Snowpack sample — Buffalo Mountain, Silverthorne, Colorado, USA (2/22/26, 2:02 PM MST)
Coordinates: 39.622, -106.113
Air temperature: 33 °F
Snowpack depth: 63 cm
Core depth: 20 cm
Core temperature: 24.8 °F
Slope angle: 11°, slope face: 116°
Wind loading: low
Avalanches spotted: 0
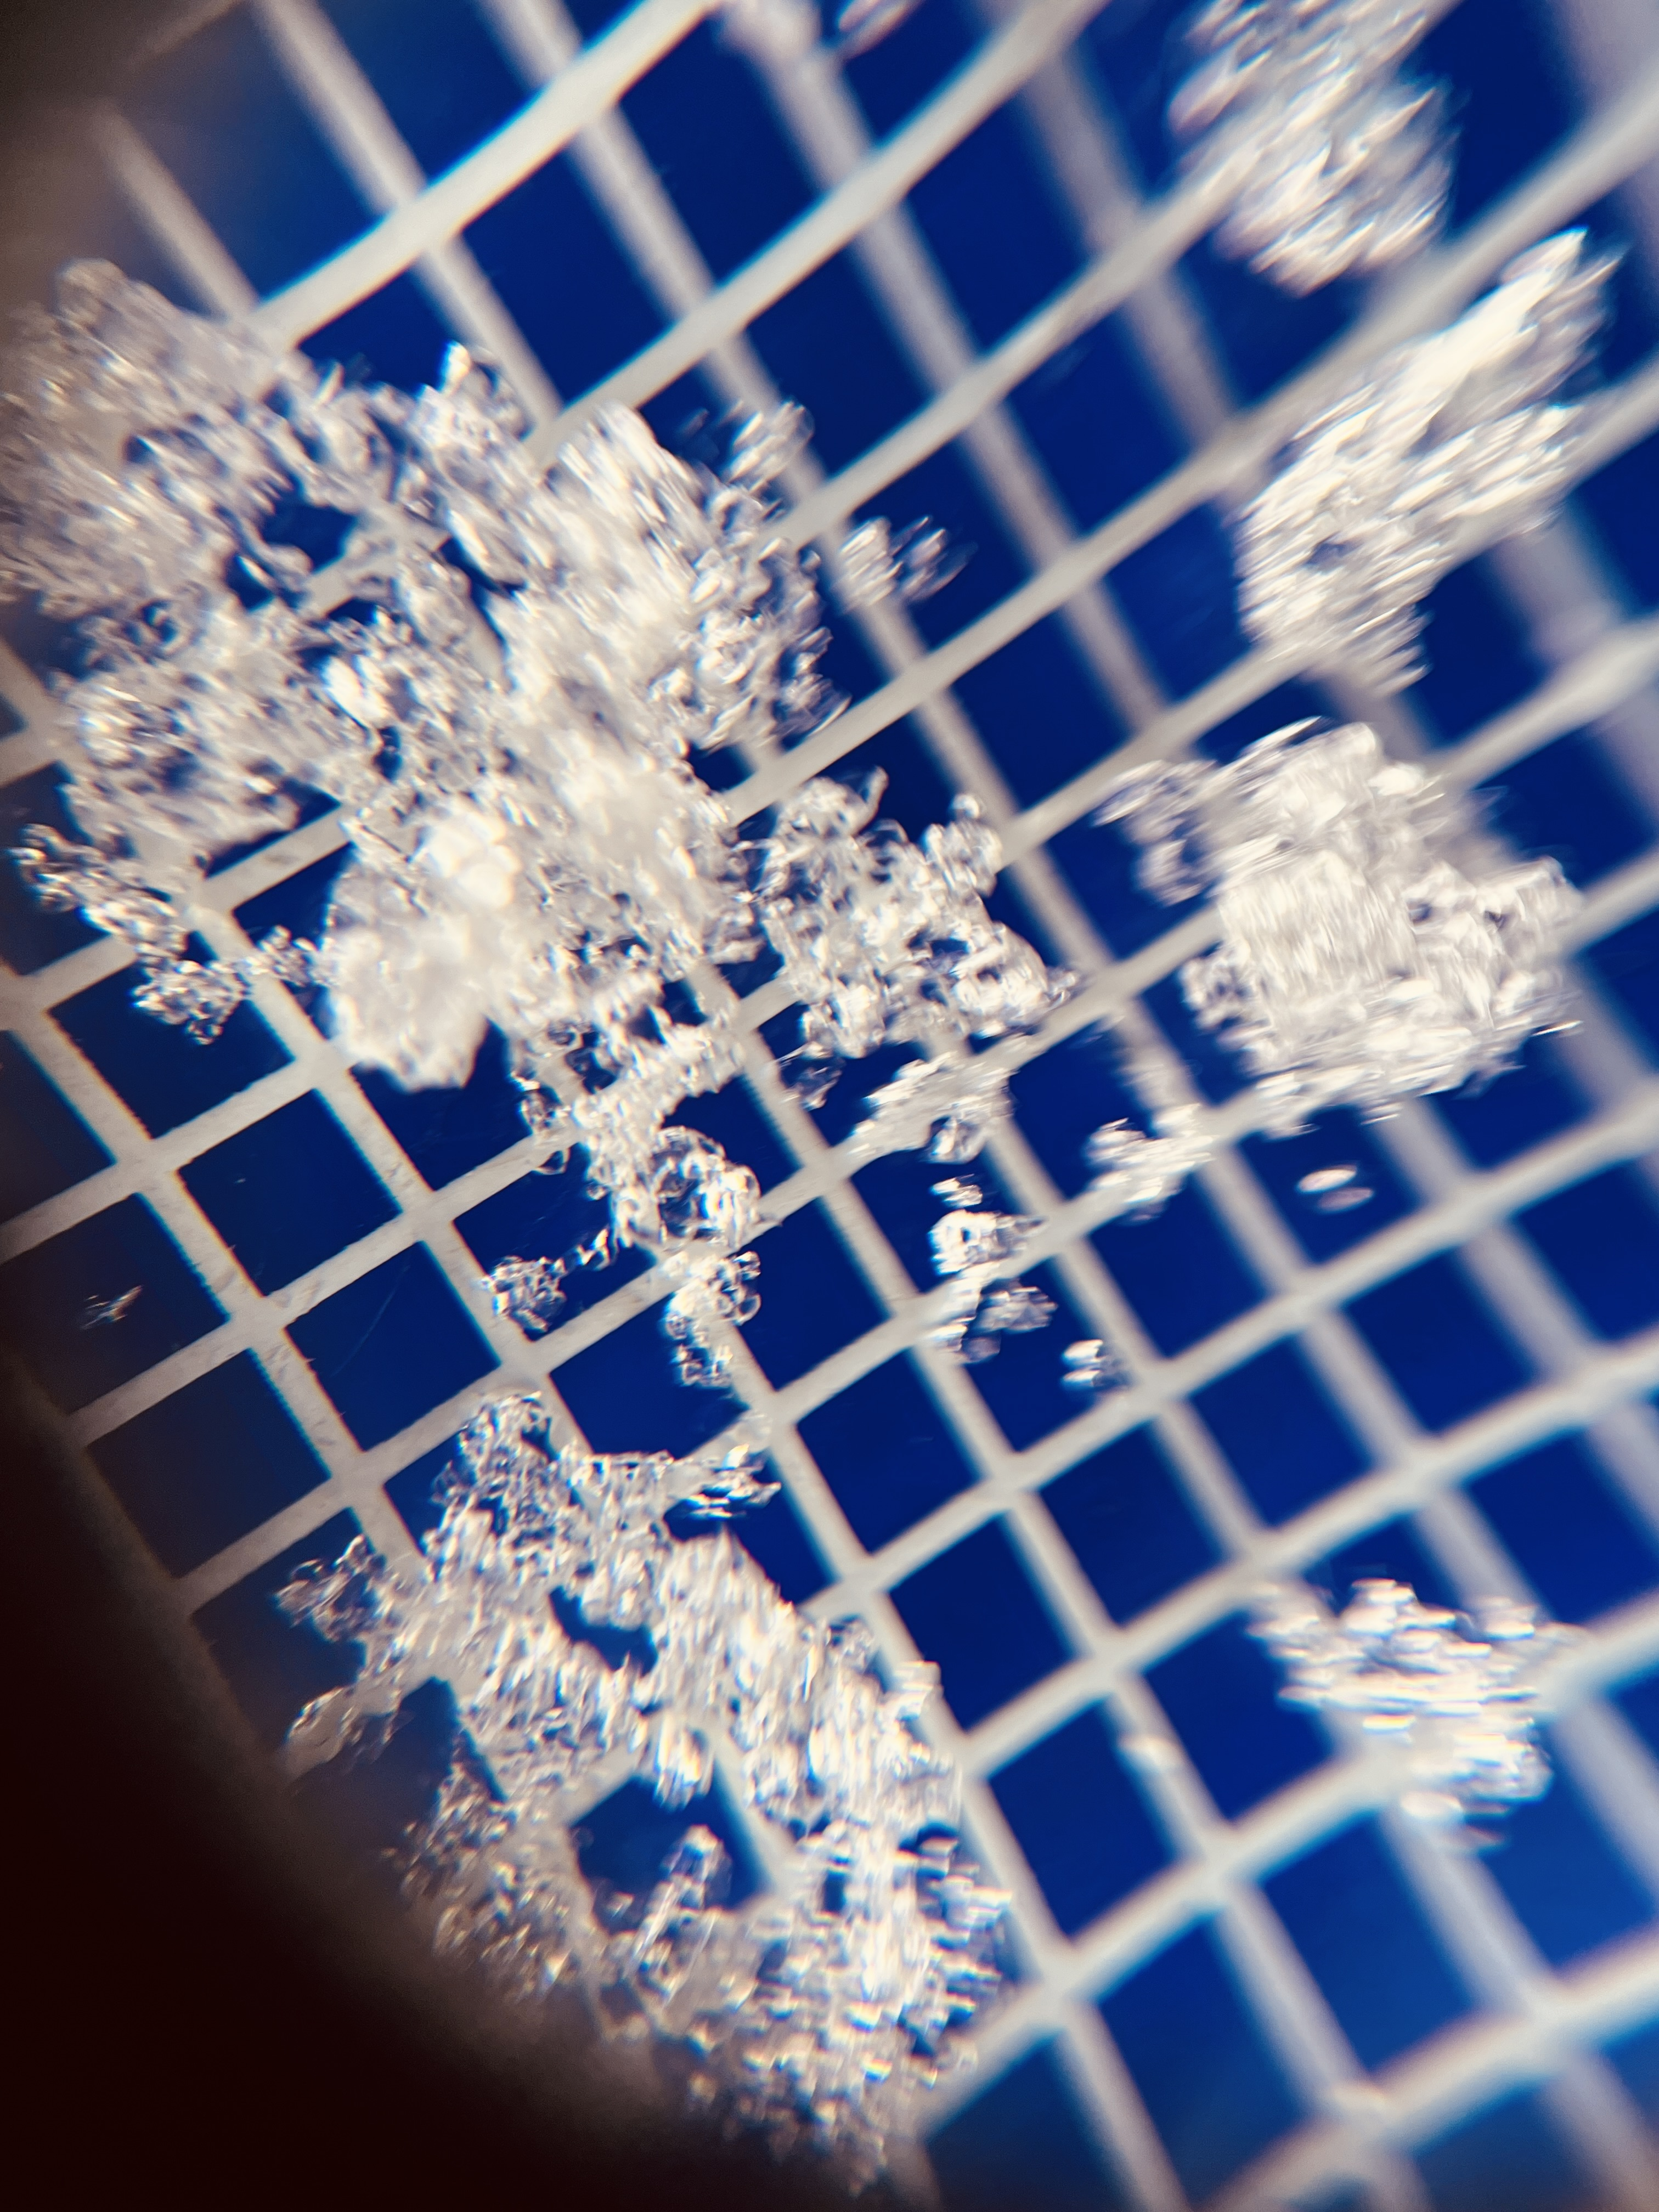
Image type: magnified_profile
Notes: In a firebreak similar to site 1, minimal wind loading with no spotted avalanches (not many faces in view though)